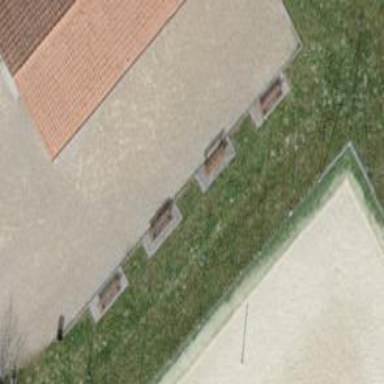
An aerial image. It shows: Bench.